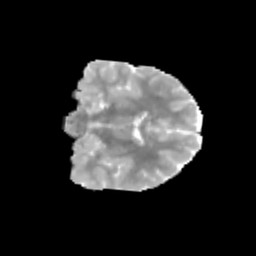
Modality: MD
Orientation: coronal
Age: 12
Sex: male
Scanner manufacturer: siemens
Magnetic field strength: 3 T
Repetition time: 3.8 s
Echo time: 0.07 s